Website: macys
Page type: customer-info-address
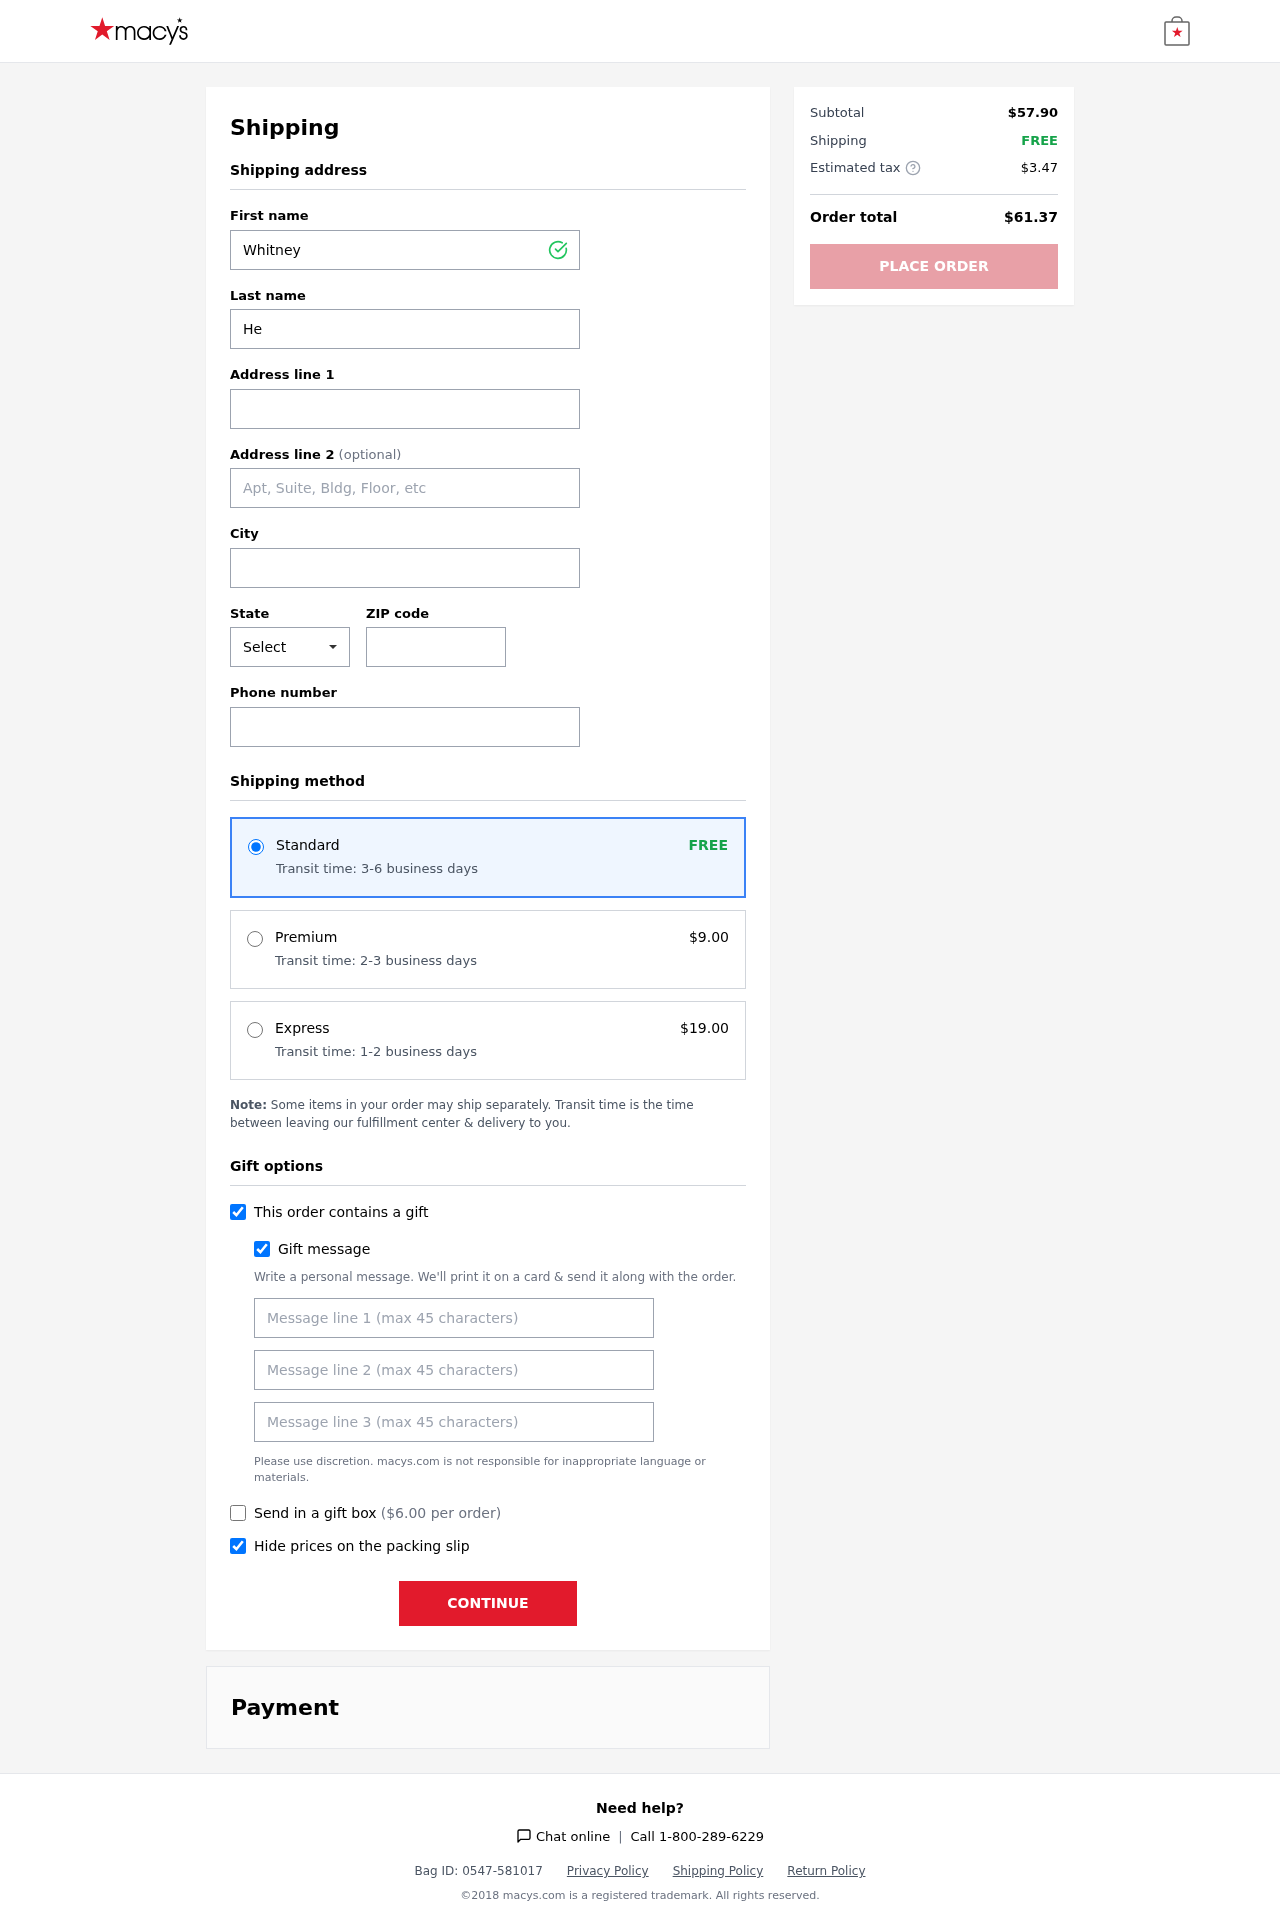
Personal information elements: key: PII_CITY
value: Jimenezstad
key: PII_FIRSTNAME
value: Whitney
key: PII_GIFT_MESSAGE
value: Hey Cathy! I thought this choker would be the perfect little touch for those outfits you love so much. Hope it brings a smile to your day! Enjoy wearing it!  Whitney
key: PII_LASTNAME
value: Herring
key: PII_PHONE
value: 3335377995
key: PII_POSTCODE
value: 26318
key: PII_STATE_ABBR
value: MO
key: PII_STREET
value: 6391 Kelli Ville
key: PII_STREET2
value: Suite 376
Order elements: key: ORDER_SHIPPING_STANDARD
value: FREE
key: ORDER_SHIPPING_STANDARD_TIME
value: Transit time: 3-6 business days
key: ORDER_SHIPPING_PREMIUM
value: $9.00
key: ORDER_SHIPPING_PREMIUM_TIME
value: Transit time: 2-3 business days
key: ORDER_SHIPPING_EXPRESS
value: $19.00
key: ORDER_SHIPPING_EXPRESS_TIME
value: Transit time: 1-2 business days
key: ORDER_GIFT_BOX_FEE
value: $6.00
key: ORDER_SUBTOTAL
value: $57.90
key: ORDER_SHIPPING_COST
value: FREE
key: ORDER_TAX
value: $3.47
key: ORDER_TOTAL
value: $61.37